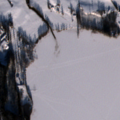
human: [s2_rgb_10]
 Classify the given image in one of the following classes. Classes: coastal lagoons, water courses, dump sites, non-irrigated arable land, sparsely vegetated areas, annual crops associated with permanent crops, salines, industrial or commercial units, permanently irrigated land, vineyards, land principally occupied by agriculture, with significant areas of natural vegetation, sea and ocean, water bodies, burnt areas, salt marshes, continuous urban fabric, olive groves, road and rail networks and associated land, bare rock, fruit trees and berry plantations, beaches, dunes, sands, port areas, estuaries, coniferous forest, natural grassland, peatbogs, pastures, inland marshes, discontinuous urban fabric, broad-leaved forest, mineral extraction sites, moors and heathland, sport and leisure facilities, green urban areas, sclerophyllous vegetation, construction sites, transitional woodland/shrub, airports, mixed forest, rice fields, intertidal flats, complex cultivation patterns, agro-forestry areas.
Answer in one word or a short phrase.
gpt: non-irrigated arable land, mixed forest, water bodies